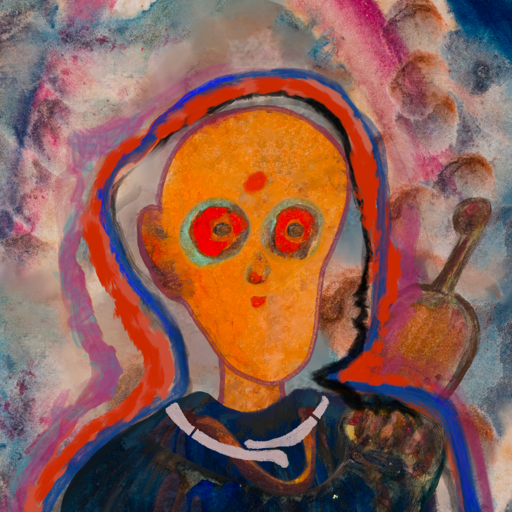
Background: Rupkatha, Head And Neck Front: Hypocrite, Face Front: Sisters, Bust: Pipe, Hair Front: Experience, Head Accessory: Blank, Second Necklace: Comrade, Necklace: Hypocrite_2, Baby: Blank